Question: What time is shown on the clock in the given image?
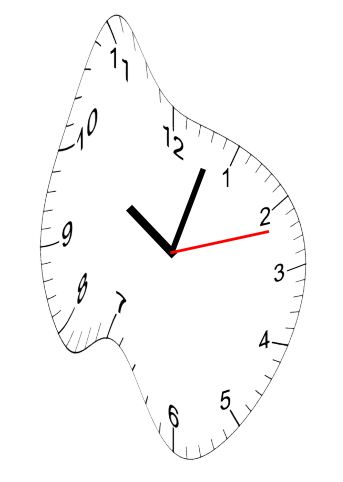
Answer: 10:03:12